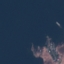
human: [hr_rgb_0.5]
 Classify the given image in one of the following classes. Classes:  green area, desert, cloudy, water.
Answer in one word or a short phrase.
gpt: water